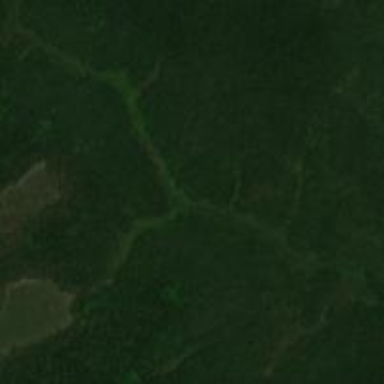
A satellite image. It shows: Dambo wetland.